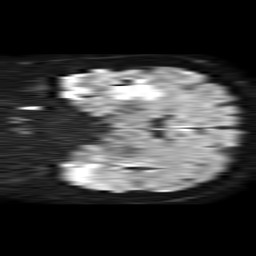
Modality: TRACE
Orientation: coronal
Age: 58
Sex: female
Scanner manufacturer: philips
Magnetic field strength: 1.5 T
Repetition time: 4.6 s
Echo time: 0.09059 s